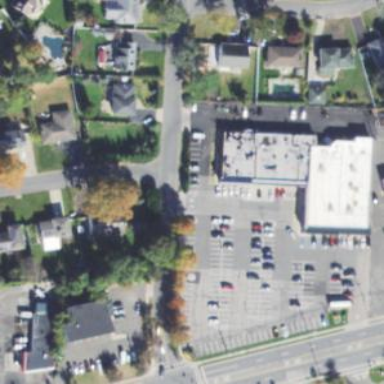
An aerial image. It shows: Retail building.